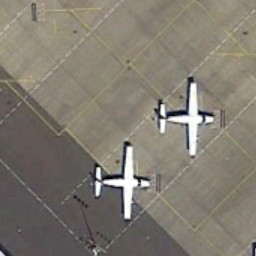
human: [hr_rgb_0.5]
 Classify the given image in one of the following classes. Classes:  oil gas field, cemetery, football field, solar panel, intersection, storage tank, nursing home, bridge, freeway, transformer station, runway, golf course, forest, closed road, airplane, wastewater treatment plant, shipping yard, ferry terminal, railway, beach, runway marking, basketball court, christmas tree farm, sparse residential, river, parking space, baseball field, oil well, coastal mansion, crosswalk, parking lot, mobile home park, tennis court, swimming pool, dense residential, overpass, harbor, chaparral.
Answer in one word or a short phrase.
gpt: airplane